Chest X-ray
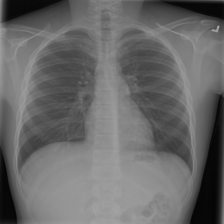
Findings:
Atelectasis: negative
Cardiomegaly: negative
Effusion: negative
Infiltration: negative
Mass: negative
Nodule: negative
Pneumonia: negative
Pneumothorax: negative
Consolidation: negative
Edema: negative
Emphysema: negative
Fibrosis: negative
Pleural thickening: negative
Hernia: negative